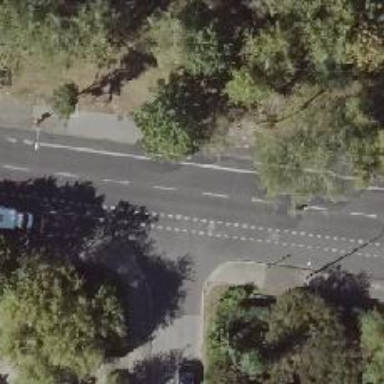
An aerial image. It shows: Tertiary road with asphalt surface. There are separate sidewalks on both sides and lanes exclusive for cycling marked on both sides of the road.